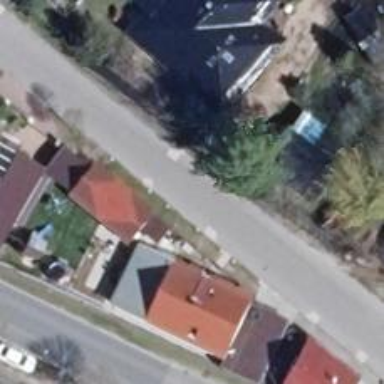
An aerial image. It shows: Residential road with asphalt surface.